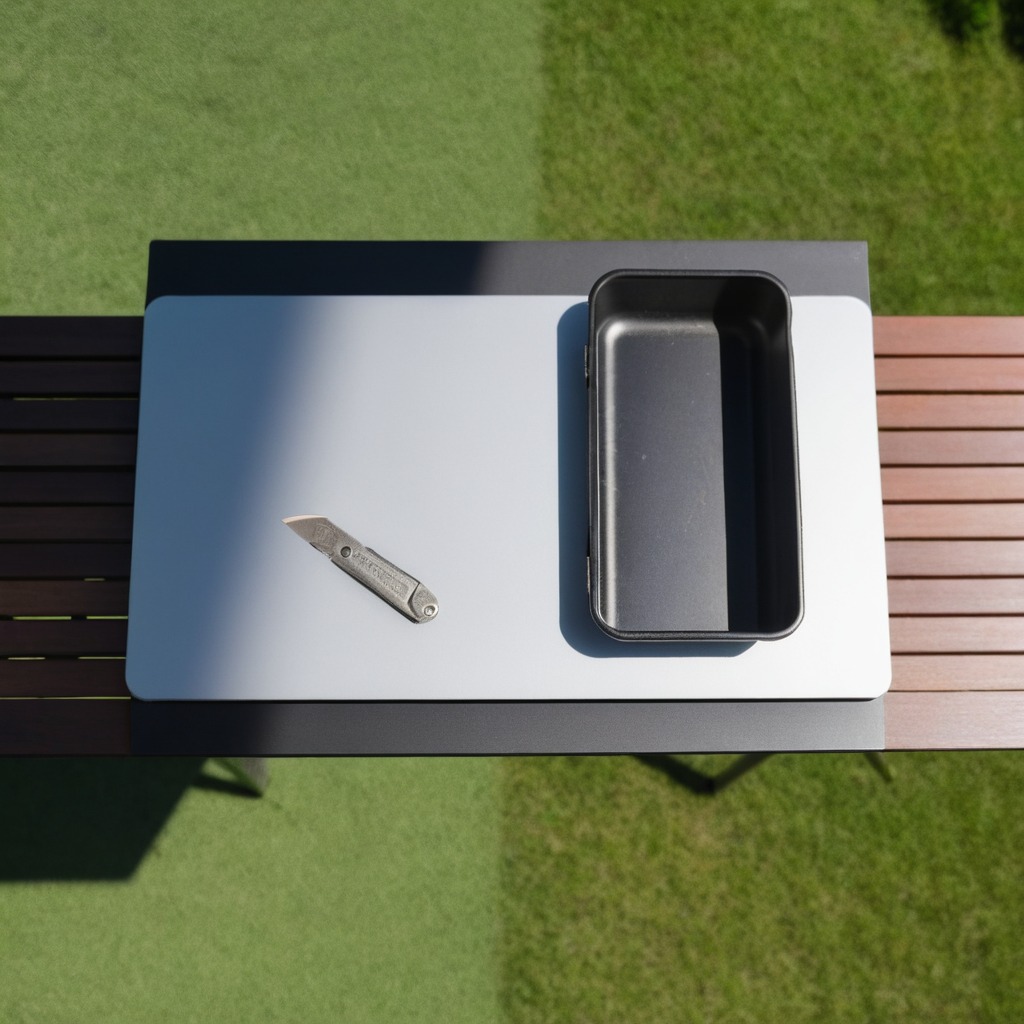
A utility knife lying on the table.